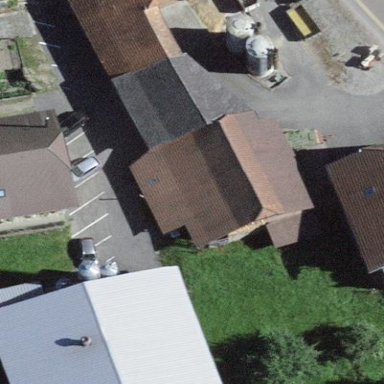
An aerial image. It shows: Barn.